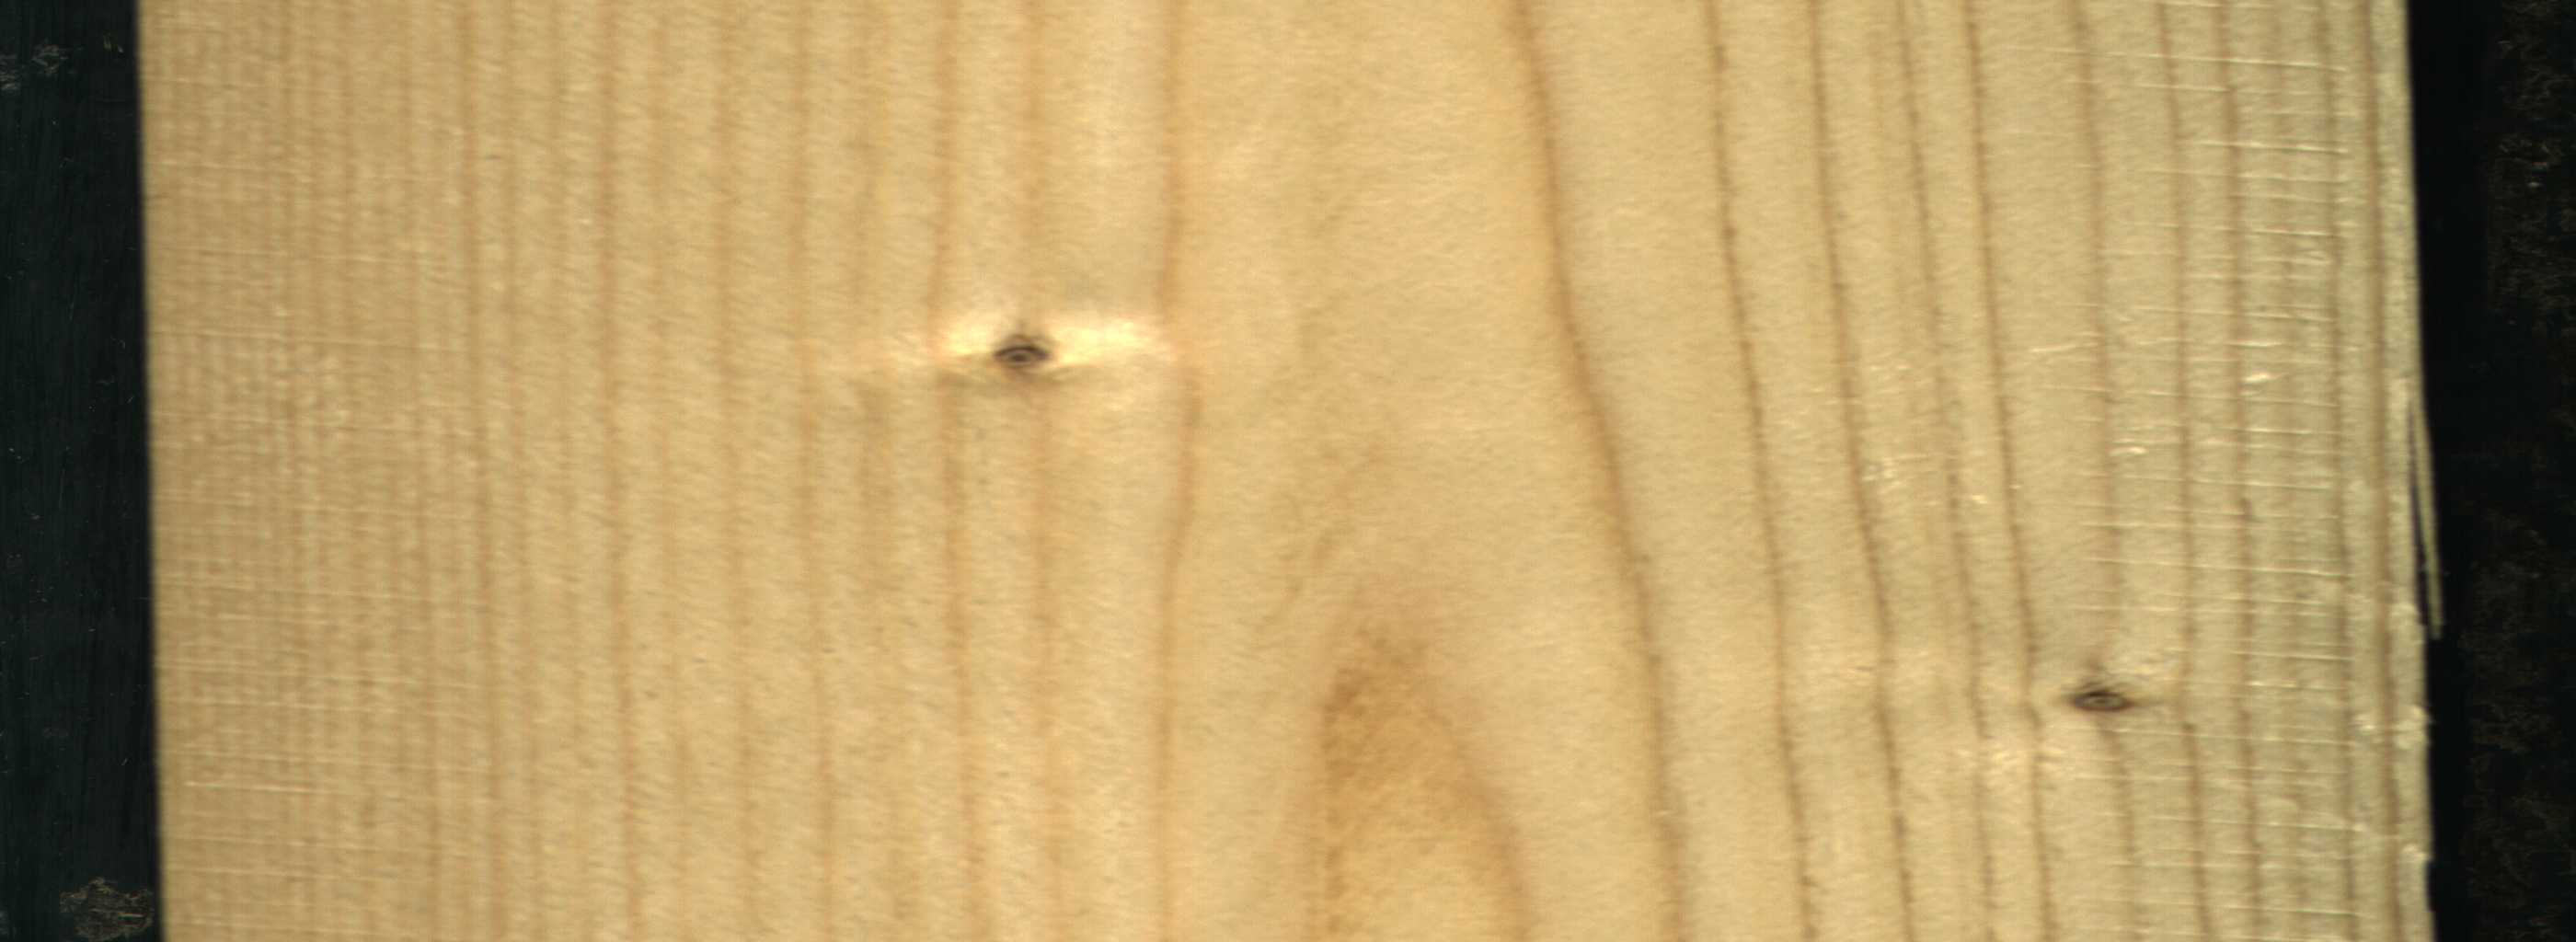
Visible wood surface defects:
Live_Knot
Live_Knot